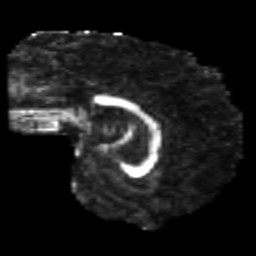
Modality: FA
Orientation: sagittal
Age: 23
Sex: male
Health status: healthy
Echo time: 0.074 s